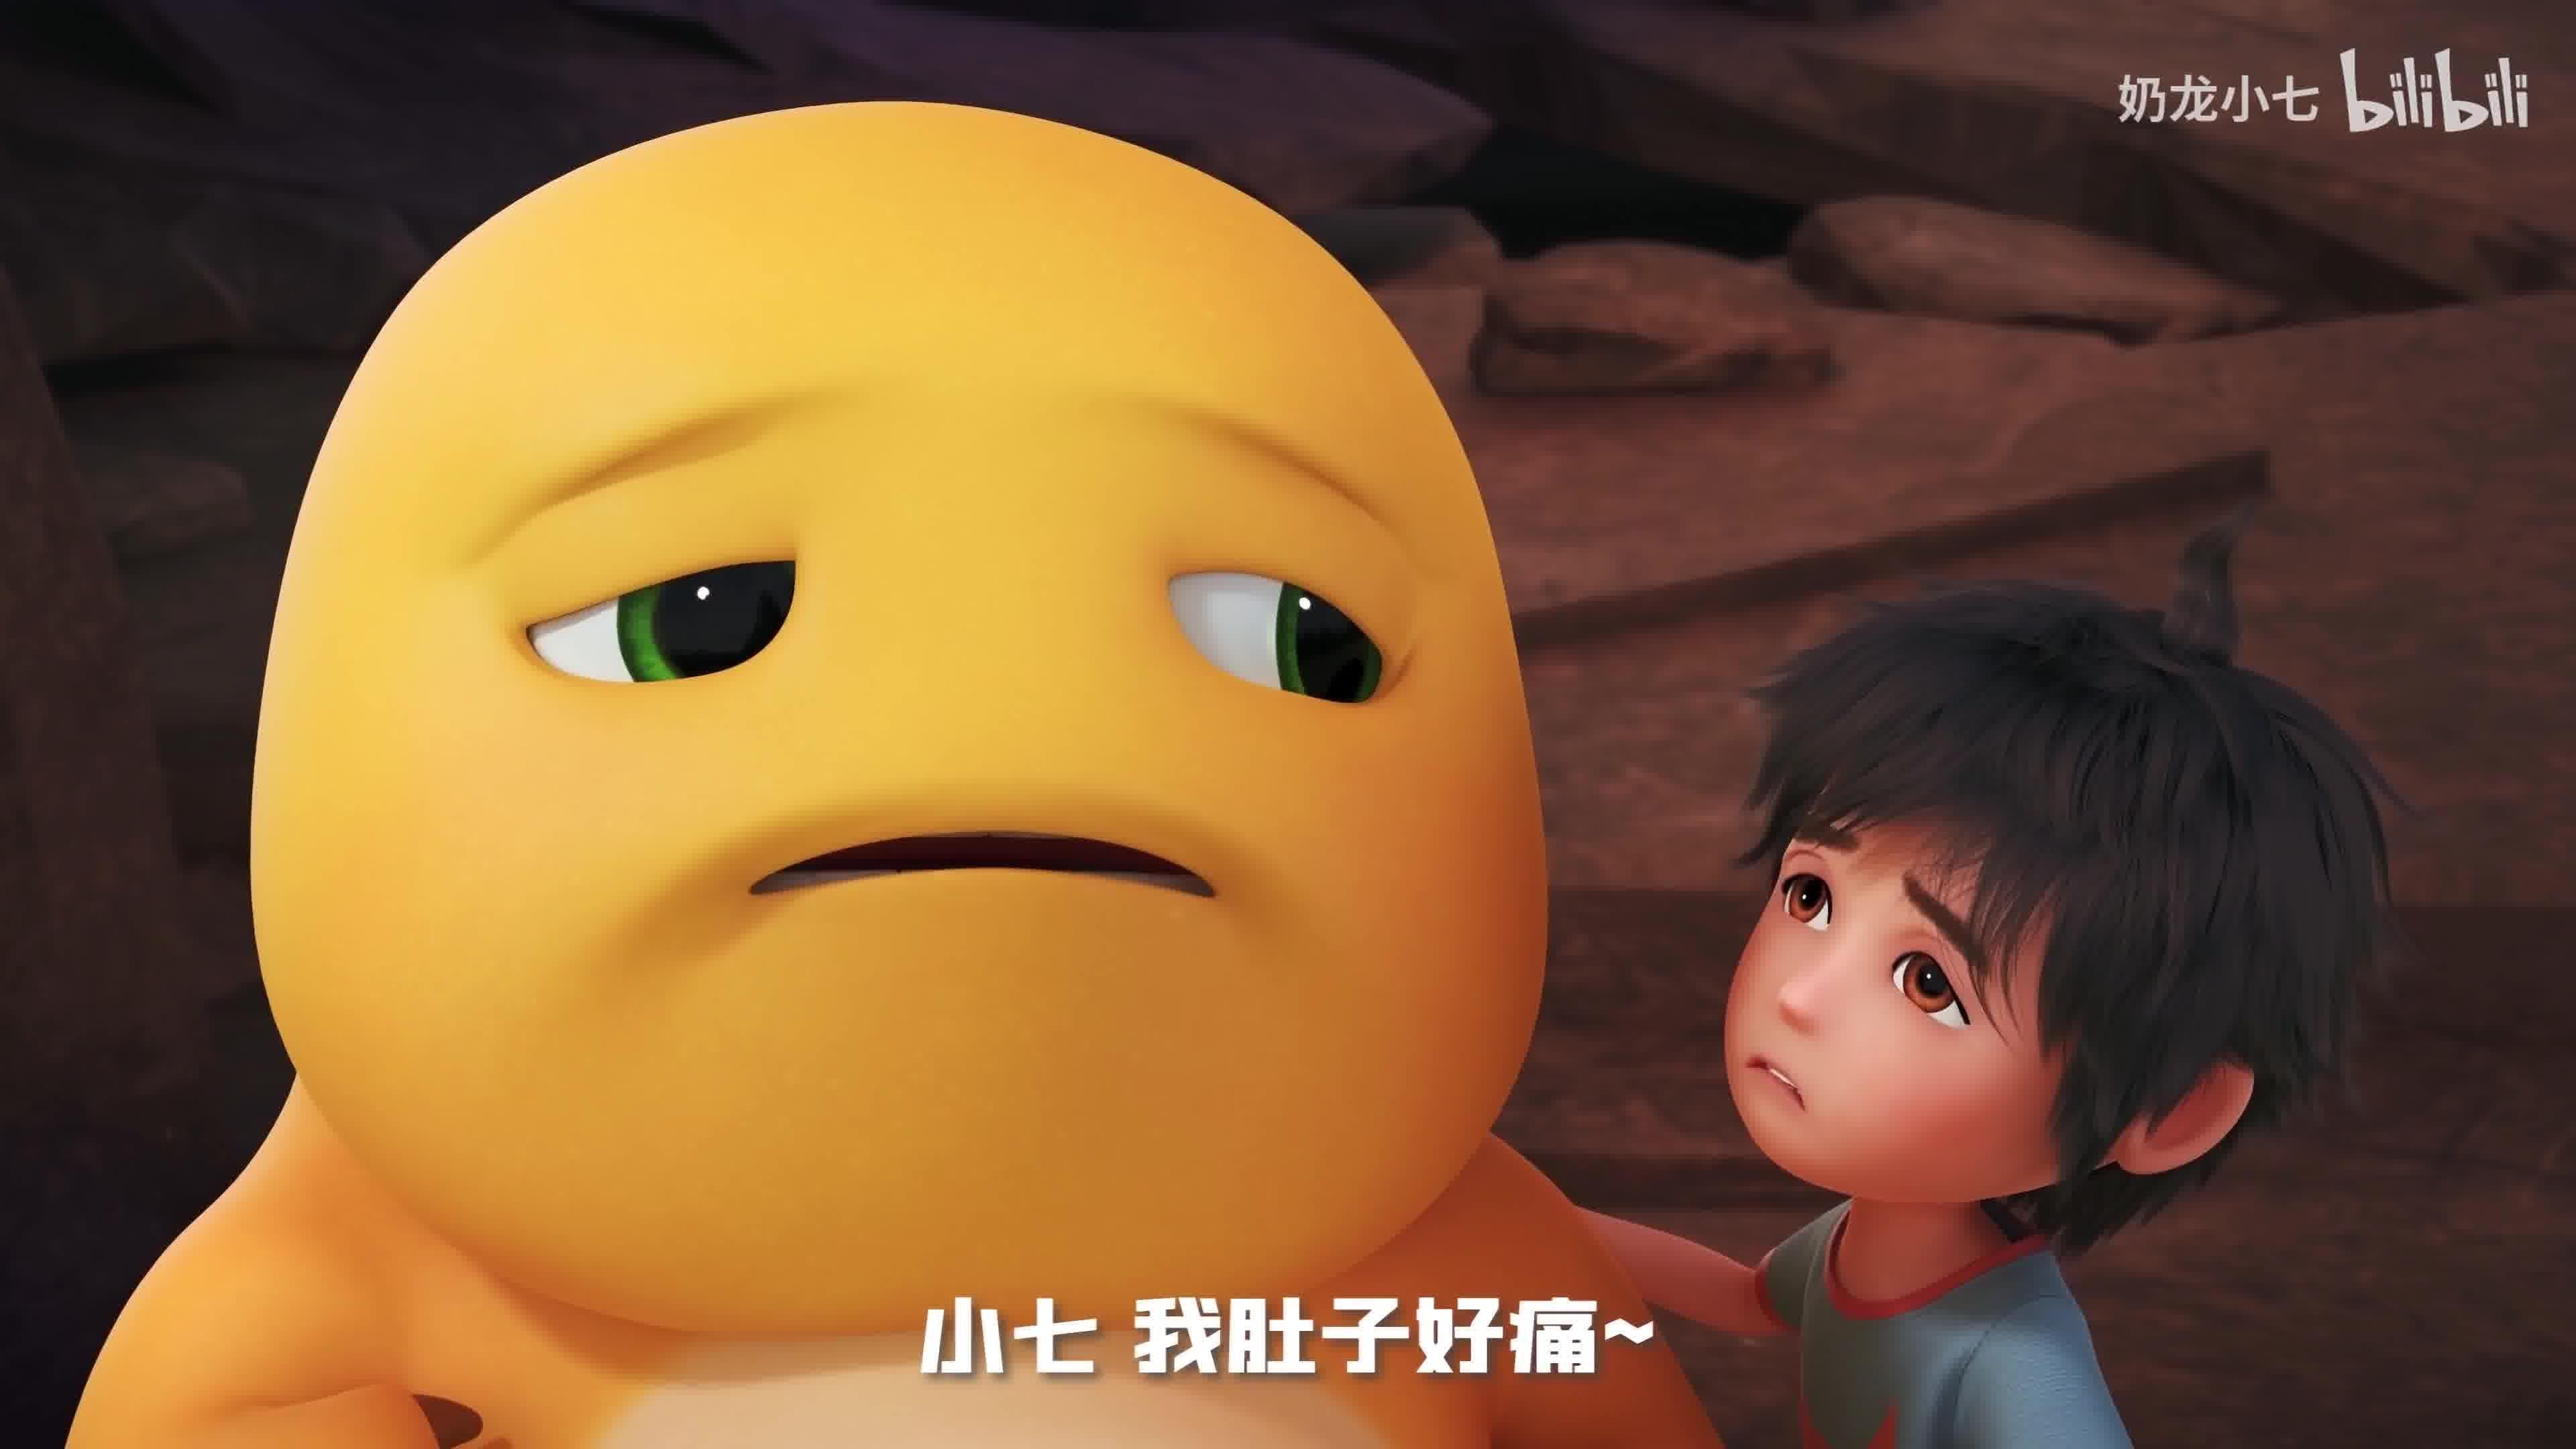
Label: nailong